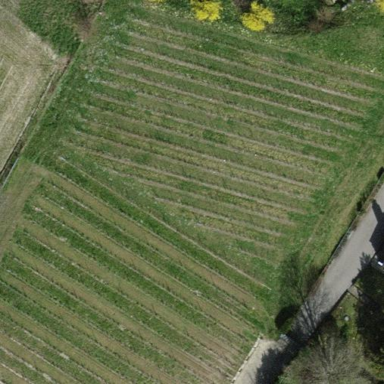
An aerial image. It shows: Vineyard growing grapes.